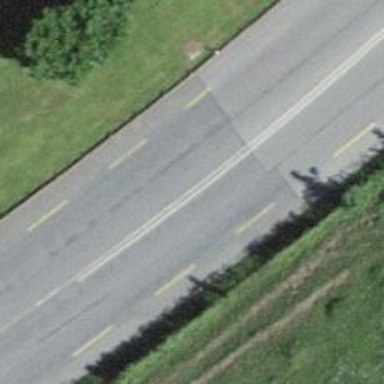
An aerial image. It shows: Asphalt secondary road with dedicated lane for cyclists on both sides.